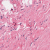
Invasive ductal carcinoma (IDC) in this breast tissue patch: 0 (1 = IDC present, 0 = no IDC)